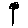
Label: flower